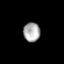
Tissue: prostate
Cell type: Myeloid cells
Senescence score: 0.8633
Nuclear area (px): 319
Mean DAPI intensity: 167.627